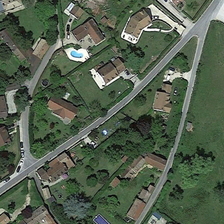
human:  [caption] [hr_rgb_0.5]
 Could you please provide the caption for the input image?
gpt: some buildings and many green trees are in a medium residential area .

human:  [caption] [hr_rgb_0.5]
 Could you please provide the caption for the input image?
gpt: some buildings and many green trees are in a medium residential area .

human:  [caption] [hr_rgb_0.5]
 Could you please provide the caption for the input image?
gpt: some buildings and many green trees are in a medium residential area .

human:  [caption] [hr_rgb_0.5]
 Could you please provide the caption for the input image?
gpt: some buildings and many green trees are in a medium residential area .

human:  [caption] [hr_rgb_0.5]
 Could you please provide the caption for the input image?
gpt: some buildings and many green trees are in a medium residential area .